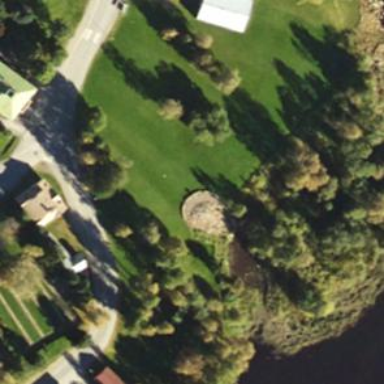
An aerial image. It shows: Lovely park for leisure and relaxation.